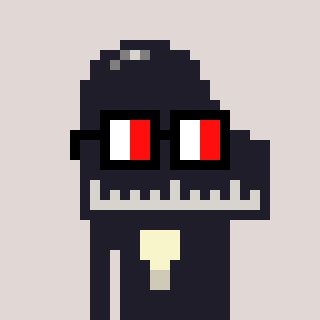
a pixel art character with square glasses with black frames and red eyes, a piano-shaped head and a grayscale-colored body on a warm background